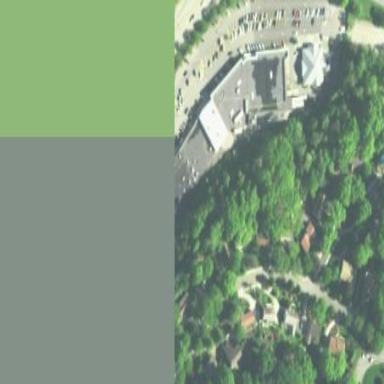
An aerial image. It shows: Commercial building.